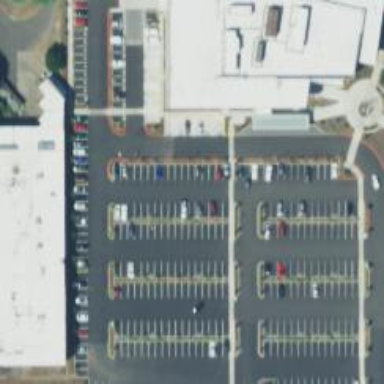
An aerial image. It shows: Parking space.